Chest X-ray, PA view. Patient: 52 years old, sex M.
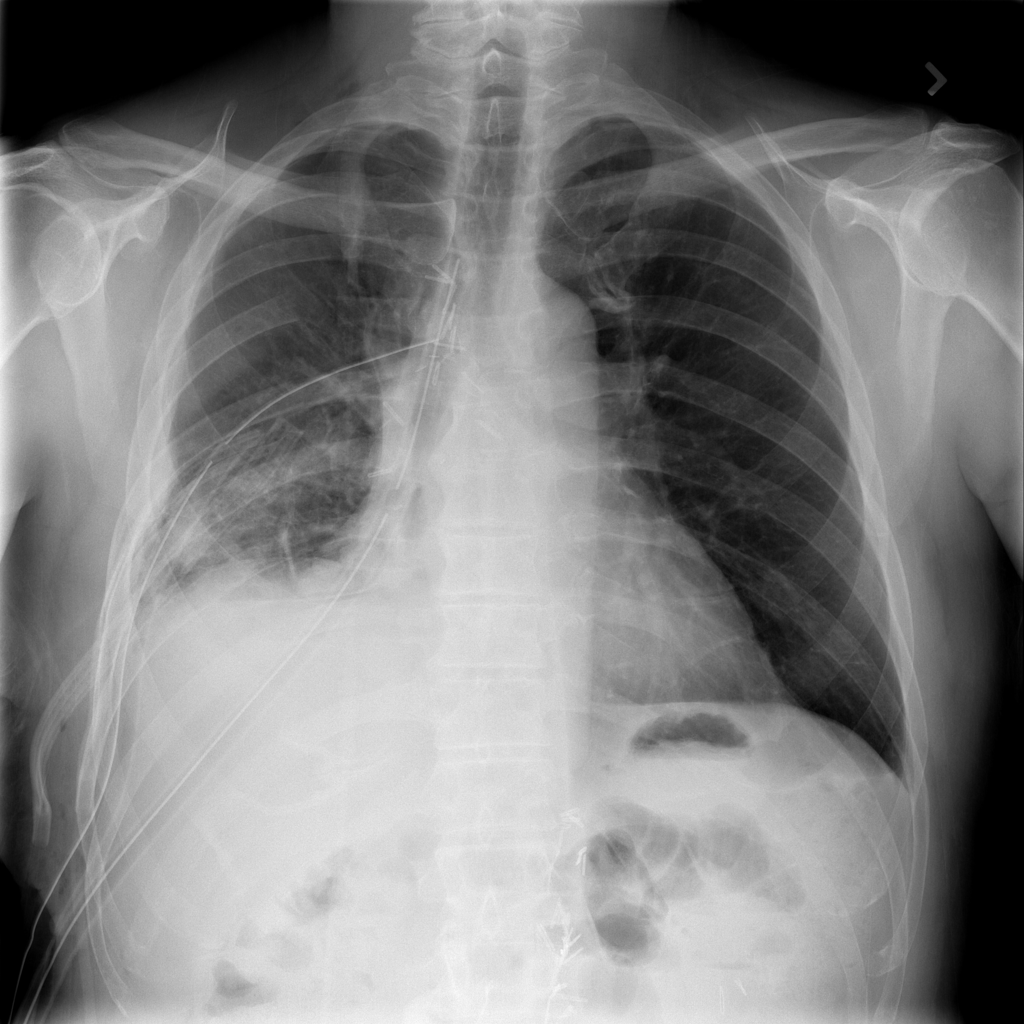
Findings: Atelectasis, Effusion, Pneumothorax